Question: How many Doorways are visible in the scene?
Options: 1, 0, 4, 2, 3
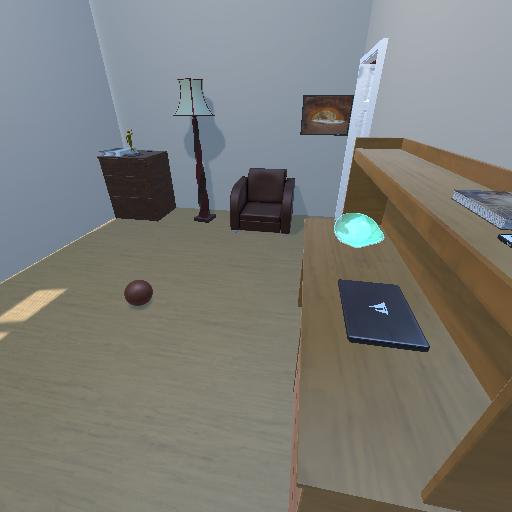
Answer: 1